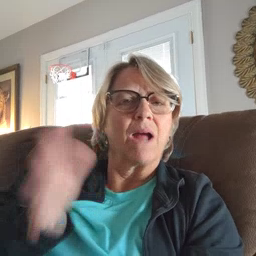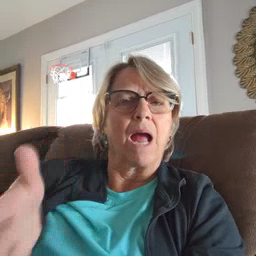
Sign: fine